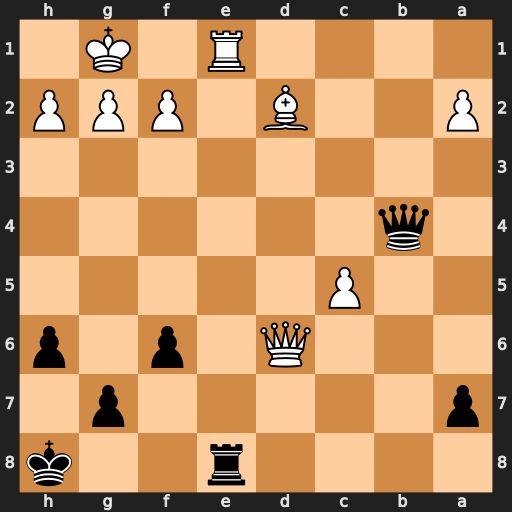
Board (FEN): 4r2k/p5p1/3Q1p1p/2P5/1q6/8/P2B1PPP/4R1K1
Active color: b
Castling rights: -
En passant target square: -
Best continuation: Rxe1+ Bxe1 Qxe1#